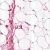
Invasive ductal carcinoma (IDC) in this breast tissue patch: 0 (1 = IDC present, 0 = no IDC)